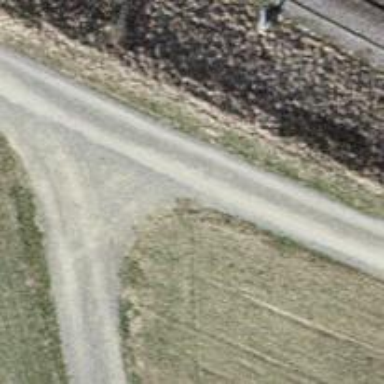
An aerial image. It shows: Track with pebblestone surface. The track type is grade2.